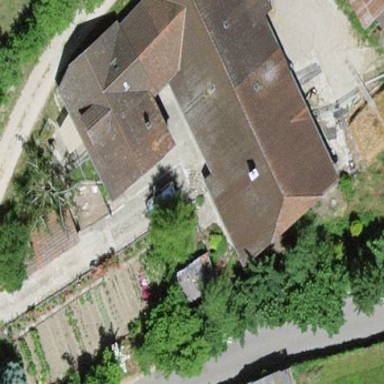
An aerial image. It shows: Farm building.